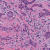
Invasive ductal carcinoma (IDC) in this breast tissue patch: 1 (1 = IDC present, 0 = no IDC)